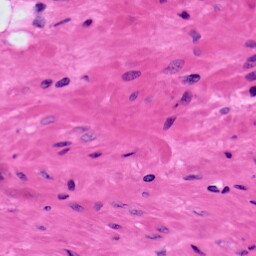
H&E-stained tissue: Prostate